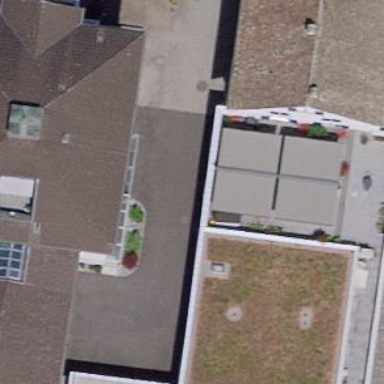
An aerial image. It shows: Building.